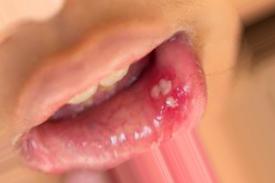
Condition: Mouth Ulcer